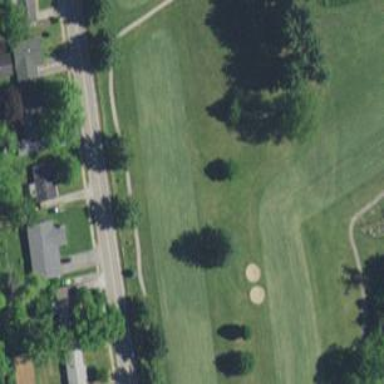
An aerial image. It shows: Golf fairway surrounded by grass.